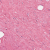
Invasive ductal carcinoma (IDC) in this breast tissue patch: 0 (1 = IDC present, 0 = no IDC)